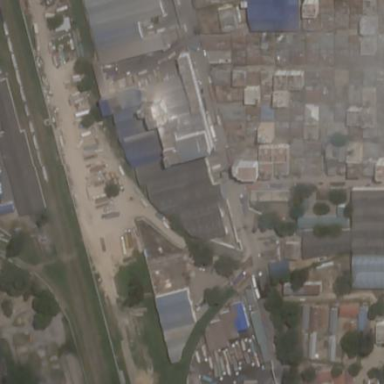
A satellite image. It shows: Industrial area.